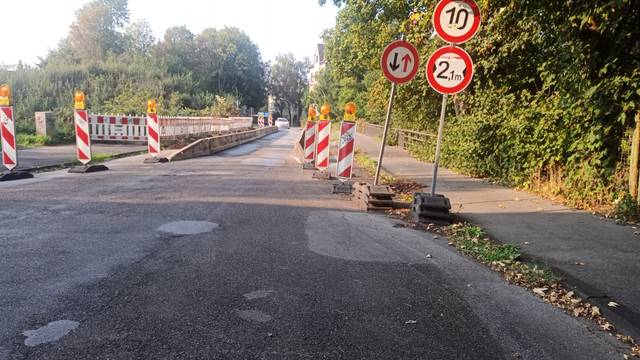
Region: Germany
Coordinates: 51.527, 7.209